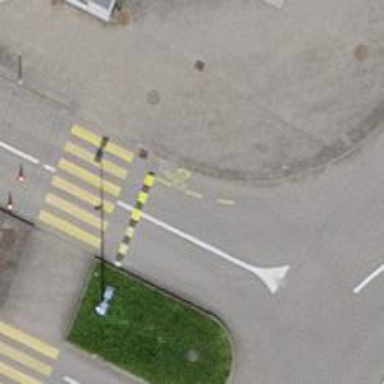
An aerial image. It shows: Traffic calming hump on the road.